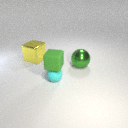
large green metal sphere to the right of small cyan rubber sphere